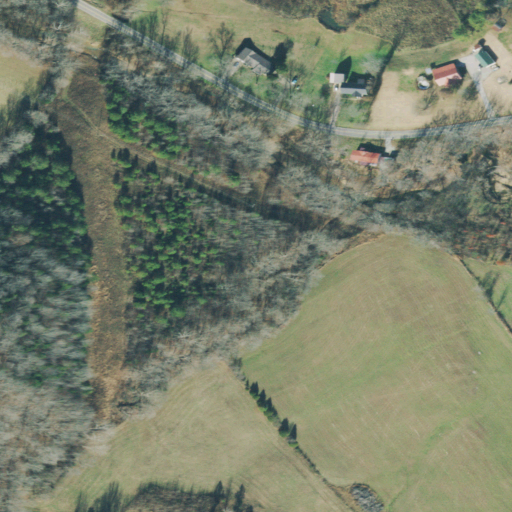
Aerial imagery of valley in Tennessee named Barn Hollow containing pasture, deciduous forest, open development, mixed forest, and low intensity development